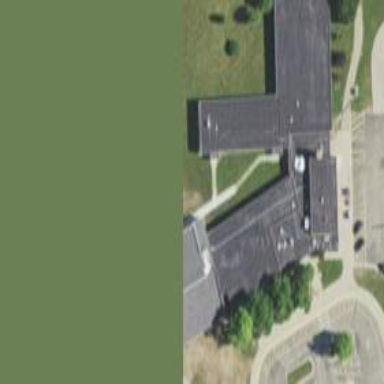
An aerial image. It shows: School building.